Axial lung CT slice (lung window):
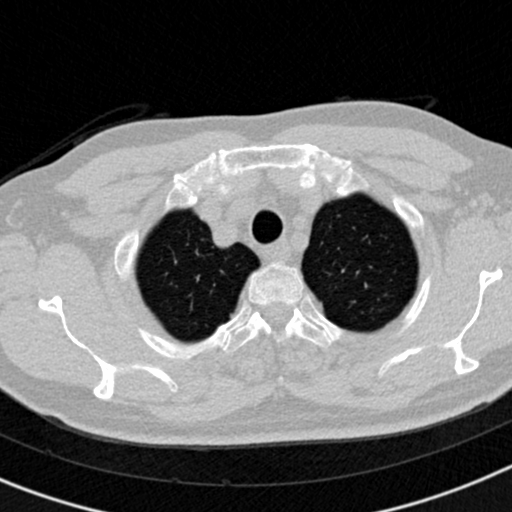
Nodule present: no